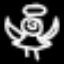
Label: angel